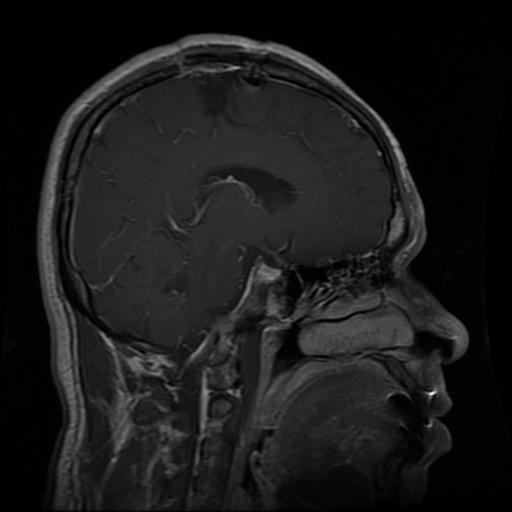
Label: glioma